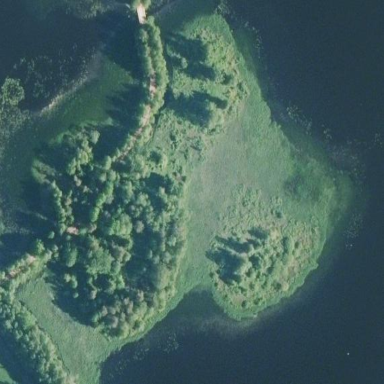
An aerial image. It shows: Island.